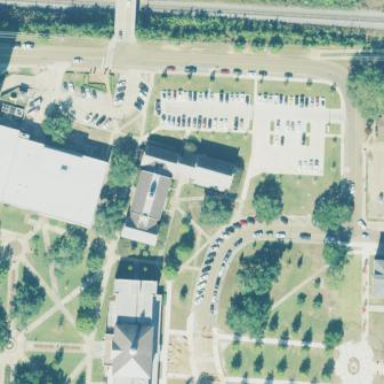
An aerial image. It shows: University building.